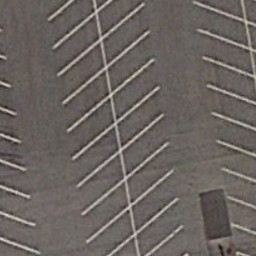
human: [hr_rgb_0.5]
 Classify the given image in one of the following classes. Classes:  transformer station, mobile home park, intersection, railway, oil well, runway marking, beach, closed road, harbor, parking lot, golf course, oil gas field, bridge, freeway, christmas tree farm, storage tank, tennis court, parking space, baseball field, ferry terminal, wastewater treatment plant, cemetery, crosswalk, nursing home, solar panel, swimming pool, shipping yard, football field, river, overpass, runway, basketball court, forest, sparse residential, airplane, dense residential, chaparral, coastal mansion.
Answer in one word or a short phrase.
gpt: parking space